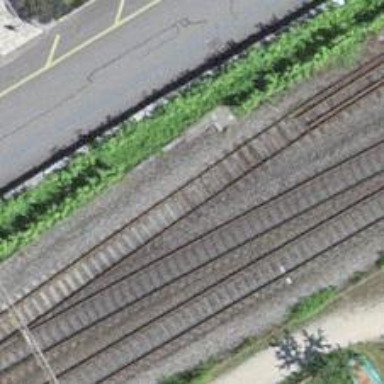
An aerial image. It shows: Railway yard with one track in service.